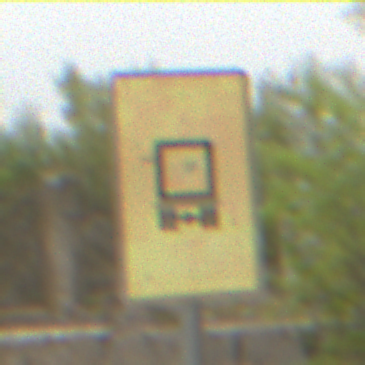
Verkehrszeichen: KennzeichnungspflichtigeFahrzeugeGefaehrlicheGueterOhnePfeilsymbol
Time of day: MorningAfternoon
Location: Outdoor (Nature)
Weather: Overcast
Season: NotSpecified
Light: Natural